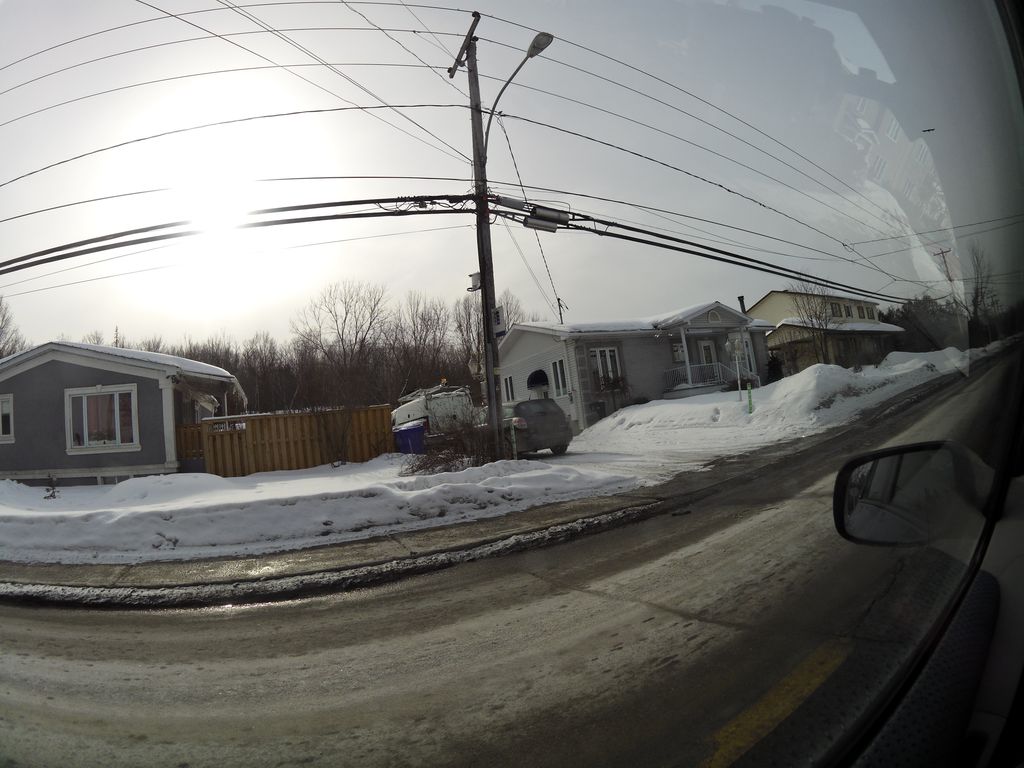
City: ottawa-gatineau